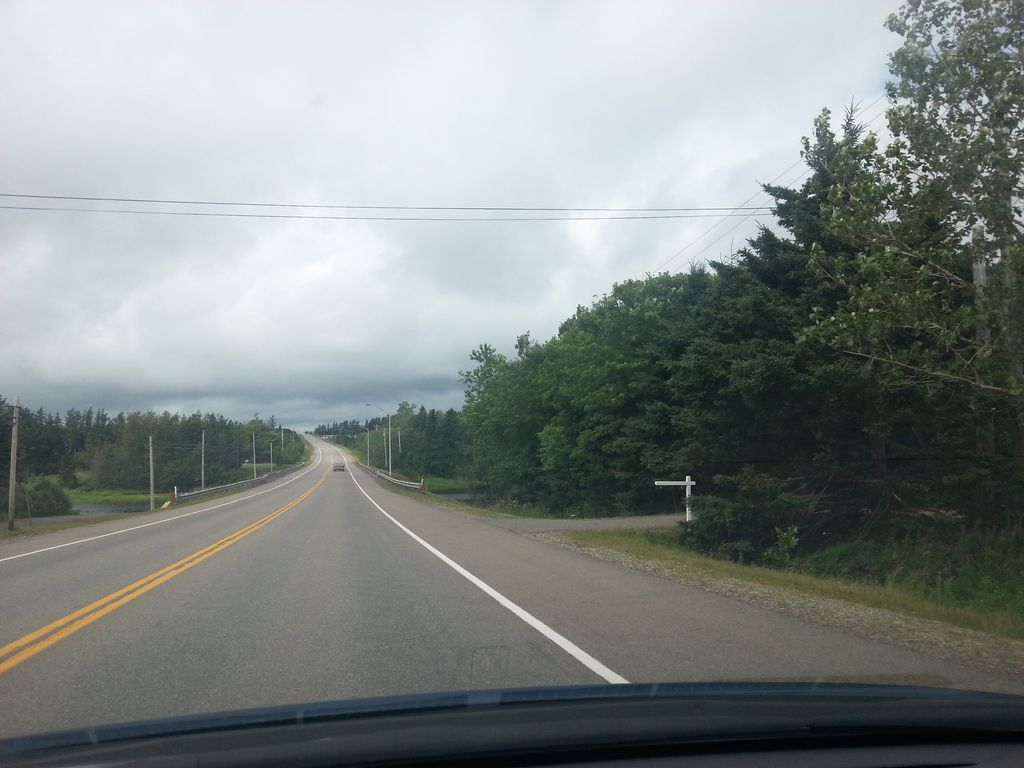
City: charlottetown